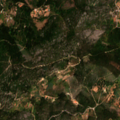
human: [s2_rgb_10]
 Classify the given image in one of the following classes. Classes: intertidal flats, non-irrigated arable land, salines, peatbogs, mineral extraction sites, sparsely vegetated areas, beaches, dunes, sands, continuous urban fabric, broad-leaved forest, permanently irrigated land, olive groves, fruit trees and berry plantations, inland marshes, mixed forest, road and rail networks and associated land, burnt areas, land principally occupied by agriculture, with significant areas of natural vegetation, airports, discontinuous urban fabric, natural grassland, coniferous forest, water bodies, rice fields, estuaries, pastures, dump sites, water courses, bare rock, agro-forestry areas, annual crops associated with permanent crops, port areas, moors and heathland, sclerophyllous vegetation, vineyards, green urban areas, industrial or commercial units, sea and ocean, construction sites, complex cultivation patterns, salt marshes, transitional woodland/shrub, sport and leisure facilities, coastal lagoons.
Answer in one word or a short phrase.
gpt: land principally occupied by agriculture, with significant areas of natural vegetation, broad-leaved forest, transitional woodland/shrub